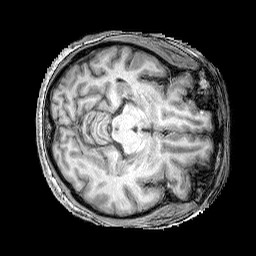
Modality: T1w
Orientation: axial
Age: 39
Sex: female
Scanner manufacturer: siemens
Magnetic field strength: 3 T
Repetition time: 2.25 s
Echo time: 0.00411 s